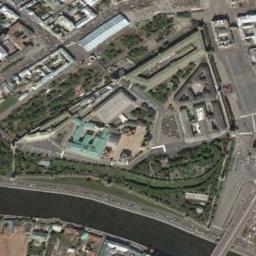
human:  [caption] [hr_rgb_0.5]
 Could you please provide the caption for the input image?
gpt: The palace is surrounded by buildings and trees .

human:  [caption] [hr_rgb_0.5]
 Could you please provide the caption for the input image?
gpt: The palace has a green palace and some other palaces and a river is next to the palace .

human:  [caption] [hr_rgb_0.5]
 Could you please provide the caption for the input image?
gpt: There is a wide road in front of the palace .

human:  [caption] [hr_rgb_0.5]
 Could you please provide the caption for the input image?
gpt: Some trees are beside the palace .

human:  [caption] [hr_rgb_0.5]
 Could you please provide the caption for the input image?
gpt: There are some green trees and a river beside the palace .